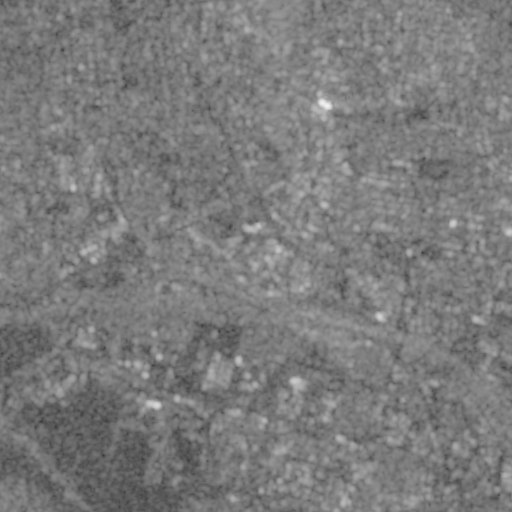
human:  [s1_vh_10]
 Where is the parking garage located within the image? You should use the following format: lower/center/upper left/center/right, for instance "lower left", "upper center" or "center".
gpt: The parking garage is located in the center of the image.
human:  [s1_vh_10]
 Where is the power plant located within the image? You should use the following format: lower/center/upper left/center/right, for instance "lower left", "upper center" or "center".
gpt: The power plant is located in the center right of the image.
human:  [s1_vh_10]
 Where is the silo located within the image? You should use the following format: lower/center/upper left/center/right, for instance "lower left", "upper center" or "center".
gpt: The silo is located in the lower center of the image.
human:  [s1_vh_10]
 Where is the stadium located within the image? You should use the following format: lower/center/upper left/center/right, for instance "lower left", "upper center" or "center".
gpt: The stadium is located in the upper left of the image.
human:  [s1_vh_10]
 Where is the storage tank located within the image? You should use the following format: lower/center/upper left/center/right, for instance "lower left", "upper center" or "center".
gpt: The storage tank is located in the lower right of the image.
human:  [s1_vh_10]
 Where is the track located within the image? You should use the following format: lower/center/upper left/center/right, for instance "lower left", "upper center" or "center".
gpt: The track is located in the upper right of the image.
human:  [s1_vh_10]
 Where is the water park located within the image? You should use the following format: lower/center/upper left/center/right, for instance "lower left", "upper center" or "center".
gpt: The water park is located in the upper center of the image.
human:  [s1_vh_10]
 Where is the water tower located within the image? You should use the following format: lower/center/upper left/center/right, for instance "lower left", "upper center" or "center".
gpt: The water tower is located in the center left of the image.
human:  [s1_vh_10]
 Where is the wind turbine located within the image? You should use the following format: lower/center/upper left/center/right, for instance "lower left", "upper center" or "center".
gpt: The wind turbine is located in the center right of the image.
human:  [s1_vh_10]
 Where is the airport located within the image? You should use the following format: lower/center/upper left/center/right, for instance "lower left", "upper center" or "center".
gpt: There is no airport in the image.

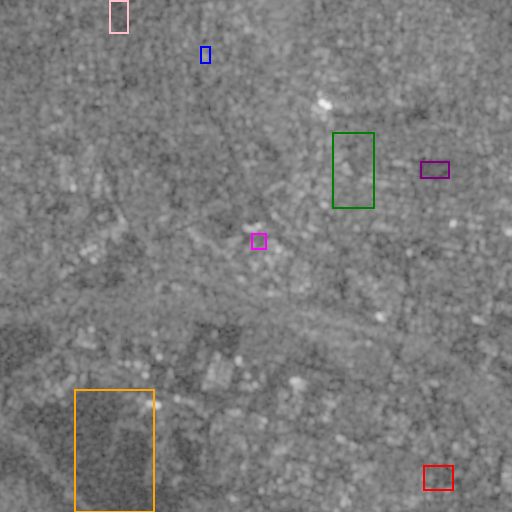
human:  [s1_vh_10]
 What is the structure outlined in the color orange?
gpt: The structure outlined in orange is a crop field.
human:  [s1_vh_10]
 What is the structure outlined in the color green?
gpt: The structure outlined in green is a park.
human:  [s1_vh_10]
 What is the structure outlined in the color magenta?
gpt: The structure outlined in magenta is a parking garage.
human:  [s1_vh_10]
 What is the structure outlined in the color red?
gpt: The structure outlined in red is a parking lot.
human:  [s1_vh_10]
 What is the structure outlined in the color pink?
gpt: The structure outlined in pink is a stadium.
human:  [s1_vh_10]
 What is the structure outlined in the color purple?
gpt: The structure outlined in purple is a track.
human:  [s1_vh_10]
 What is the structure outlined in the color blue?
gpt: The structure outlined in blue is a water park.
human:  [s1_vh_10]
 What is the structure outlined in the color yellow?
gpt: There is no yellow outline.